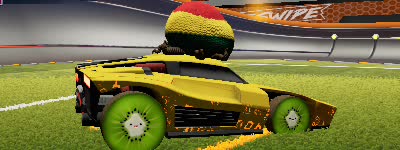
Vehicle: breakout